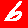
Digit: 6